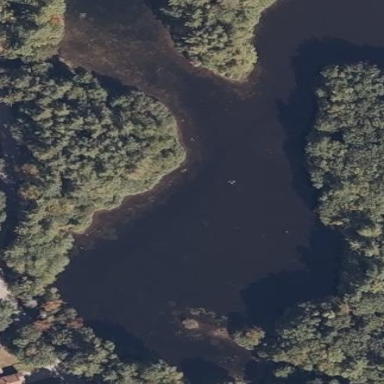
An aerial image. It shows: Peaceful pond surrounded by nature.